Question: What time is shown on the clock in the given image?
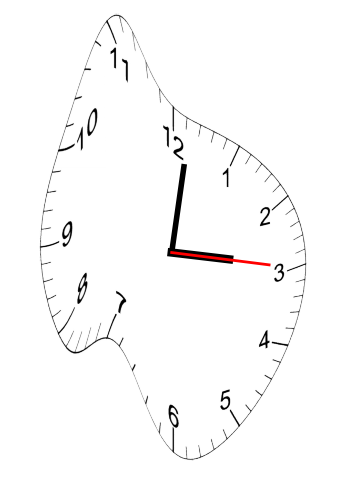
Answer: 03:01:15